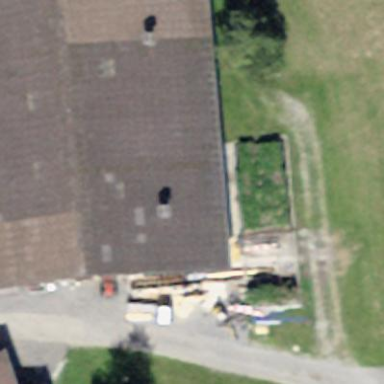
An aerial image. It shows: Barn.